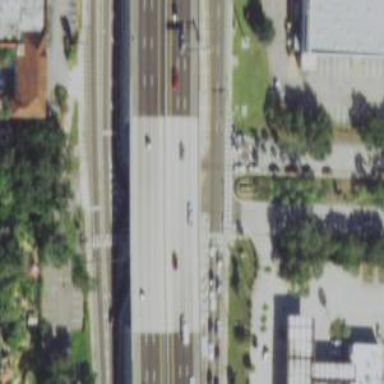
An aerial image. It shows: Asphalt bridge over motorway.